Question: What is the label for the bottom right option?
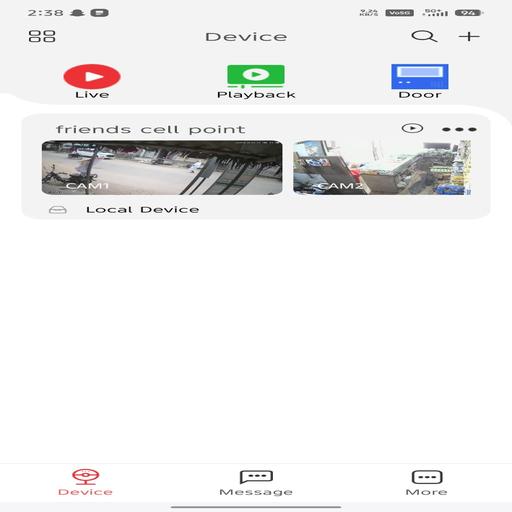
Answer: More